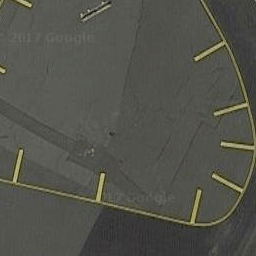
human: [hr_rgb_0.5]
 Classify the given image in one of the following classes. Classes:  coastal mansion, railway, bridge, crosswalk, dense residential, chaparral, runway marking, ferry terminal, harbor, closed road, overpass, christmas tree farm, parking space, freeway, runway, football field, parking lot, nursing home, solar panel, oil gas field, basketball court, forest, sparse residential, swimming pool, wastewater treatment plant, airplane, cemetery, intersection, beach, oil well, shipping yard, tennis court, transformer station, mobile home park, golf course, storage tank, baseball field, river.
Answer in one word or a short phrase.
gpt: runway marking